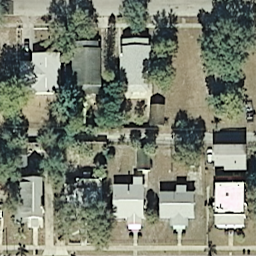
Label: residential